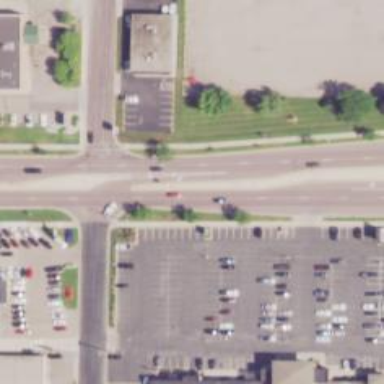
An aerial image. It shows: Asphalt road with secondary link designation.